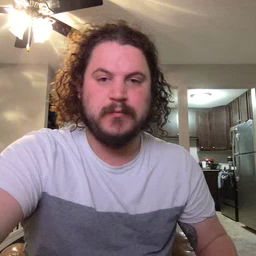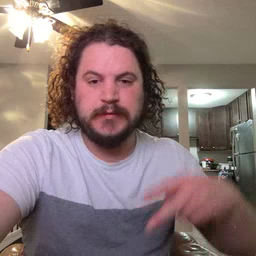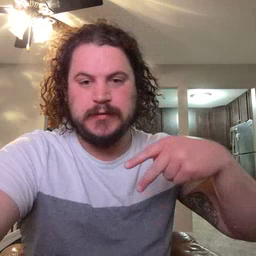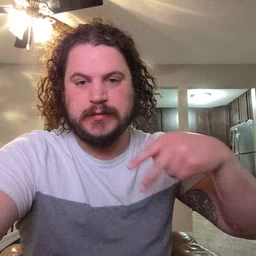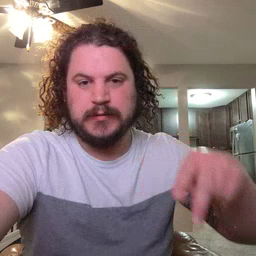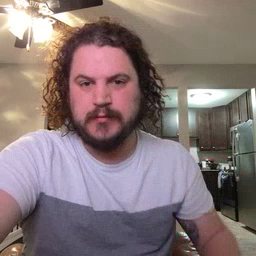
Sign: dance